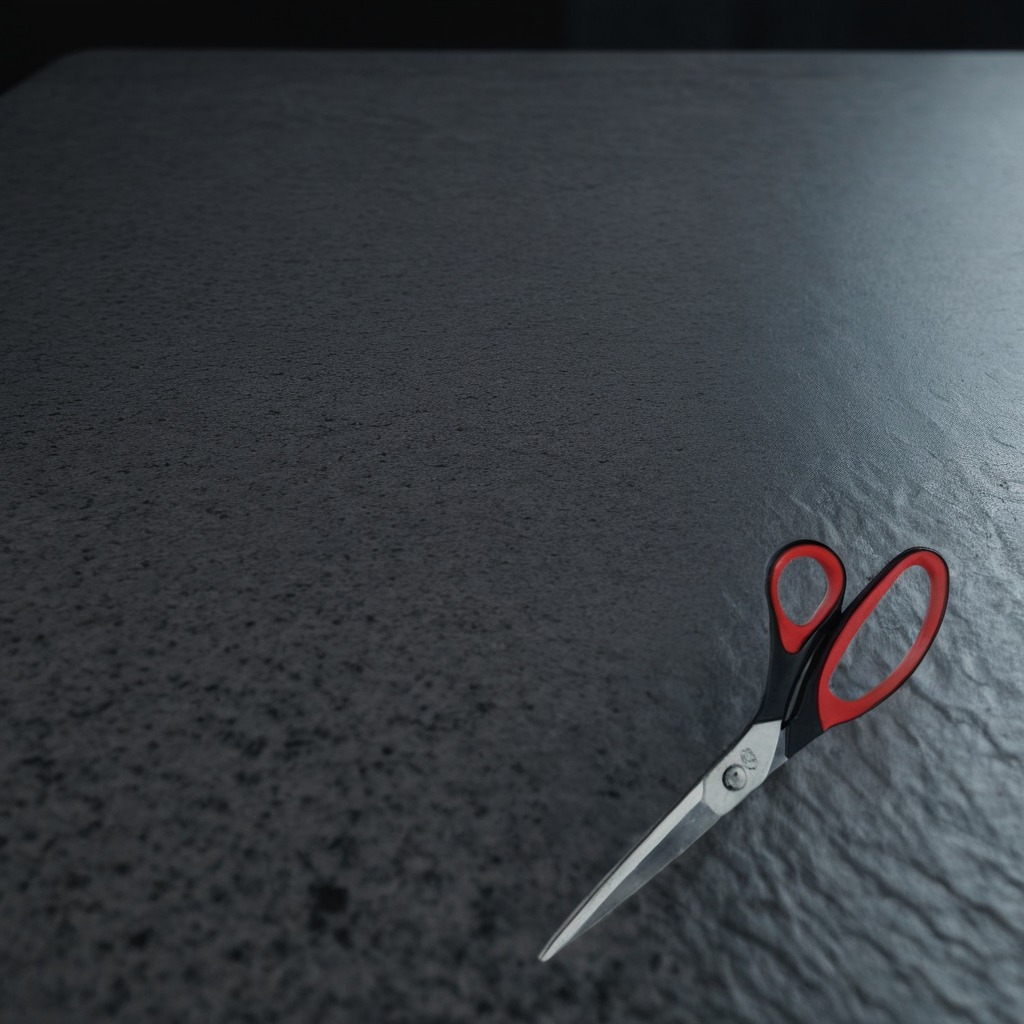
A scissor is lying on a clean granite table inside a workshop at night.